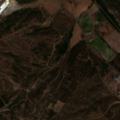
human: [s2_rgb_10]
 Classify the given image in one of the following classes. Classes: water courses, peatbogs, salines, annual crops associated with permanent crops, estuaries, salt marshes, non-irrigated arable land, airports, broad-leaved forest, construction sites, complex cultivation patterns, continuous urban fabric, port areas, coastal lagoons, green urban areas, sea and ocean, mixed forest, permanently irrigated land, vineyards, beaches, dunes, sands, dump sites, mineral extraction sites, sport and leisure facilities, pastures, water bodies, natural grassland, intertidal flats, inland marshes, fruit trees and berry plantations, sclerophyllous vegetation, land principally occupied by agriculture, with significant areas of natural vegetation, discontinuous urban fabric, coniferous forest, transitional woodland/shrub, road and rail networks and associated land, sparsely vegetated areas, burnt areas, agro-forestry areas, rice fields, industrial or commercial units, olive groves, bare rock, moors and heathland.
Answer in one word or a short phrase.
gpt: permanently irrigated land, broad-leaved forest, transitional woodland/shrub